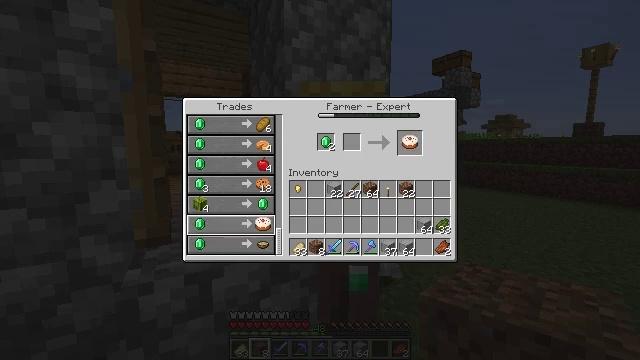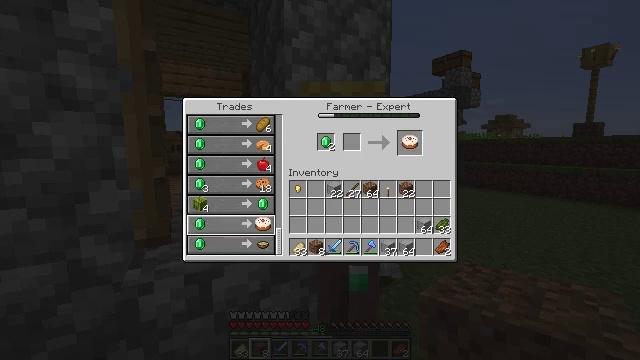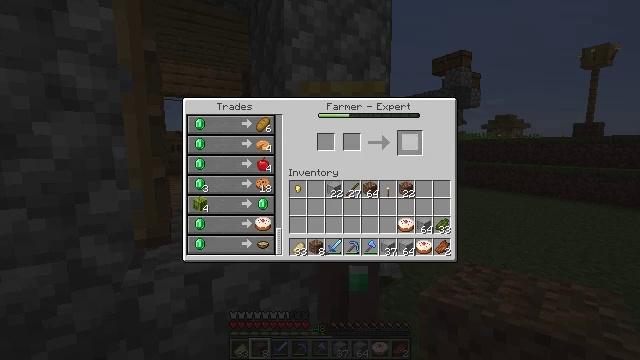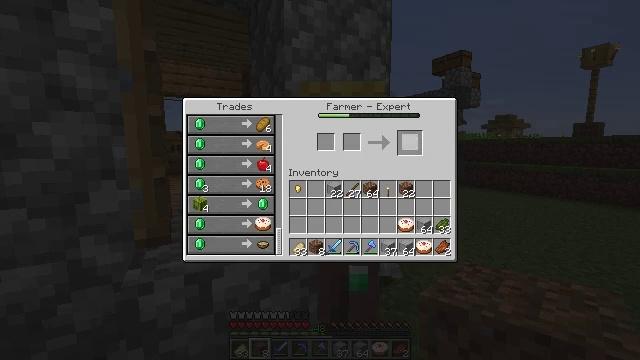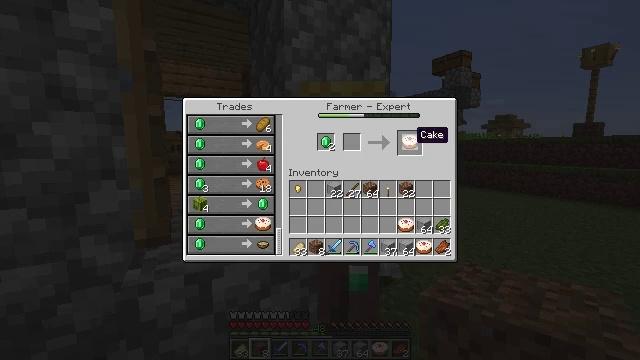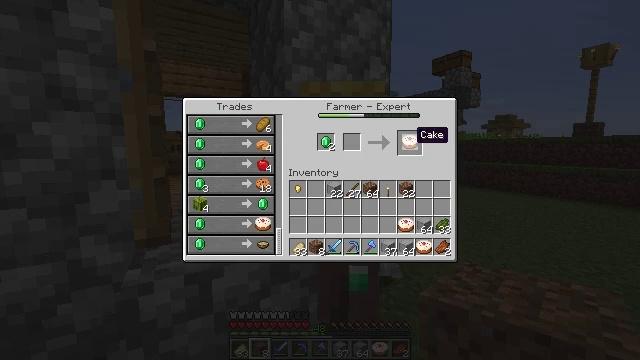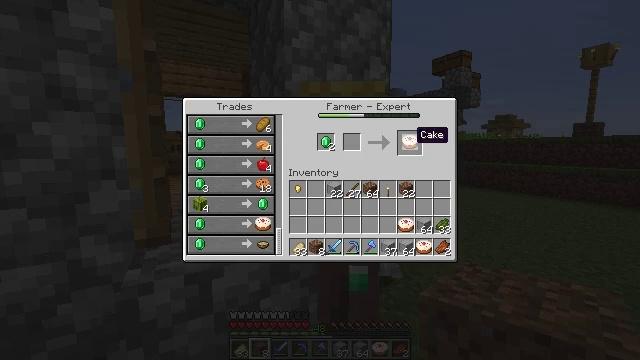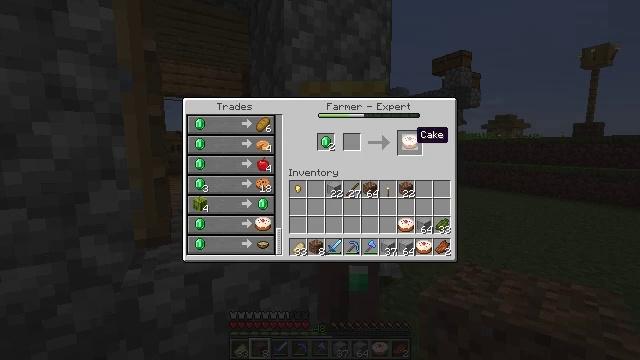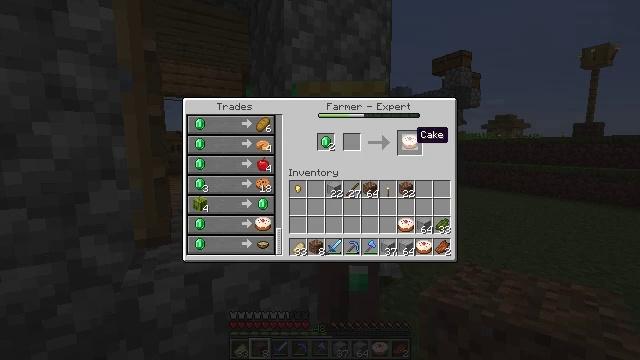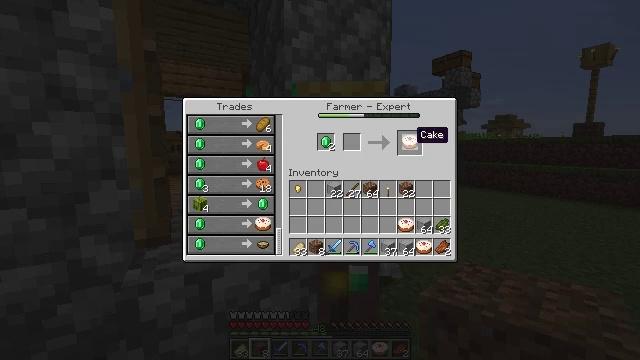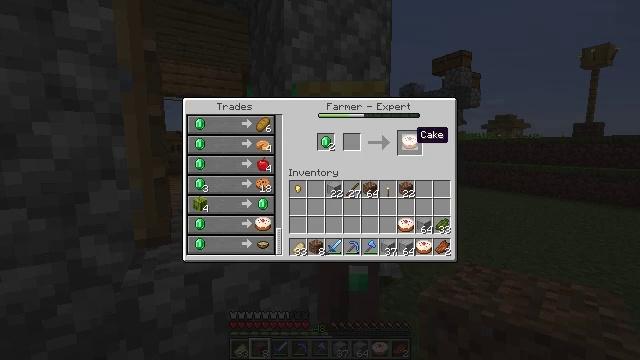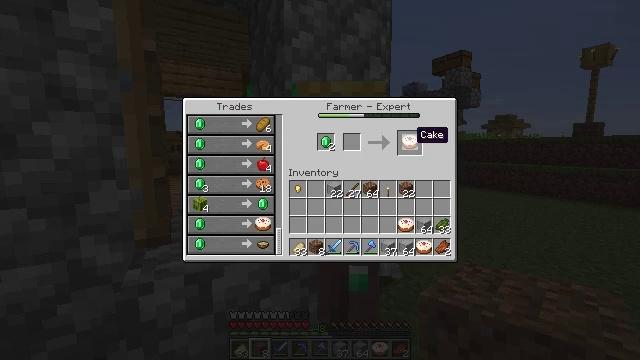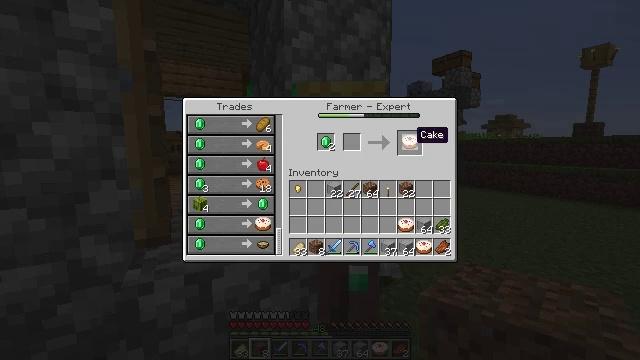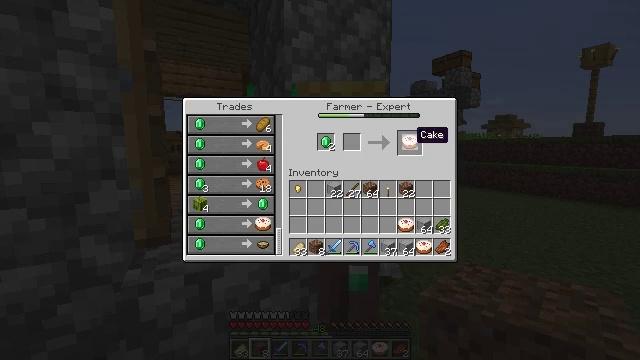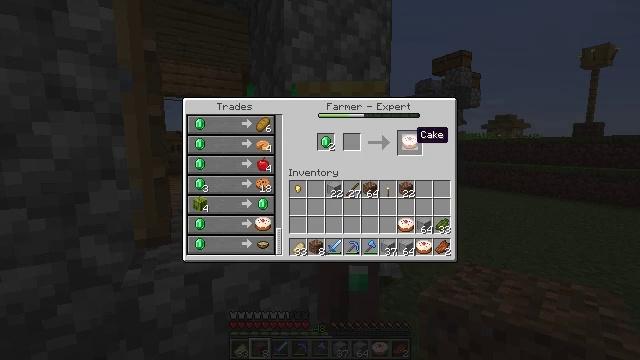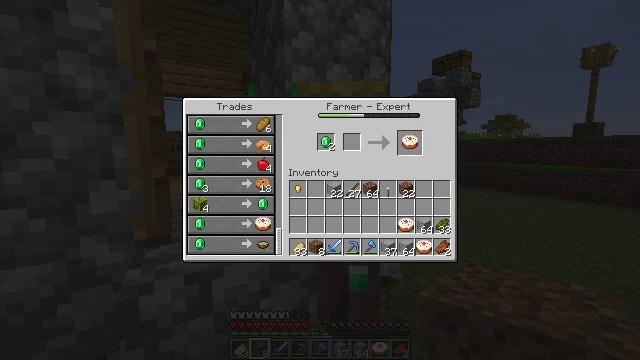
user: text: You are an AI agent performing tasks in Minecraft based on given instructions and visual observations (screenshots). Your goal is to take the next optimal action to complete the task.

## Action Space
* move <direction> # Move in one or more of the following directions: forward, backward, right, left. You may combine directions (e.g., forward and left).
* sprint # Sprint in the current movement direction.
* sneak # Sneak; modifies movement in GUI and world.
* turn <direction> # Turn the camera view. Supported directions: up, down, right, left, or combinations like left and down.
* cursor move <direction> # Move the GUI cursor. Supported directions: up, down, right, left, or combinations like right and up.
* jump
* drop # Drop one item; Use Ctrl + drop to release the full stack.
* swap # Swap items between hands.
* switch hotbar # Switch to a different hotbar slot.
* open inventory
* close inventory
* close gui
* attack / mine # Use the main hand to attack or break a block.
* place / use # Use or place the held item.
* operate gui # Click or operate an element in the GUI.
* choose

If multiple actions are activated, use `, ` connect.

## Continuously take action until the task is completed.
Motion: motion action
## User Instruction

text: Combine ingredients to craft a cake.
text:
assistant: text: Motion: sneak, open gui
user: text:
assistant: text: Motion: sneak, cursor move right and up, operate gui
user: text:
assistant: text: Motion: sneak, operate gui
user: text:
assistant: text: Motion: sneak, operate gui
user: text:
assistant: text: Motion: sneak
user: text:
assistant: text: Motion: sneak
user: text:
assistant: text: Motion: sneak
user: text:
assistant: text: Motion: sneak
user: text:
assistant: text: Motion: sneak
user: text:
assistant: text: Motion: sneak
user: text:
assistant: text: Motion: sneak
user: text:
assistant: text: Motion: sneak
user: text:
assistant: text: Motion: sneak
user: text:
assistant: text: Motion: sneak
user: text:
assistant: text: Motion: sneak, cursor move down
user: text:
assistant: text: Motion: sneak, cursor move right and down
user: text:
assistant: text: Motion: sneak, cursor move down
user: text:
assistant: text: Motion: sneak
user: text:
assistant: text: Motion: sneak
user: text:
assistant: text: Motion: sneak
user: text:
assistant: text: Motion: sneak
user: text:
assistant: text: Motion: sneak
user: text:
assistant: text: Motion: sneak
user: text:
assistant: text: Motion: sneak, cursor move right and down
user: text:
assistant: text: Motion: sneak
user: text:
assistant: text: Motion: sneak
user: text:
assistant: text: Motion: sneak
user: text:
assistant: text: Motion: sneak
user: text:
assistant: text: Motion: sneak
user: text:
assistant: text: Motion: sneak